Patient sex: M
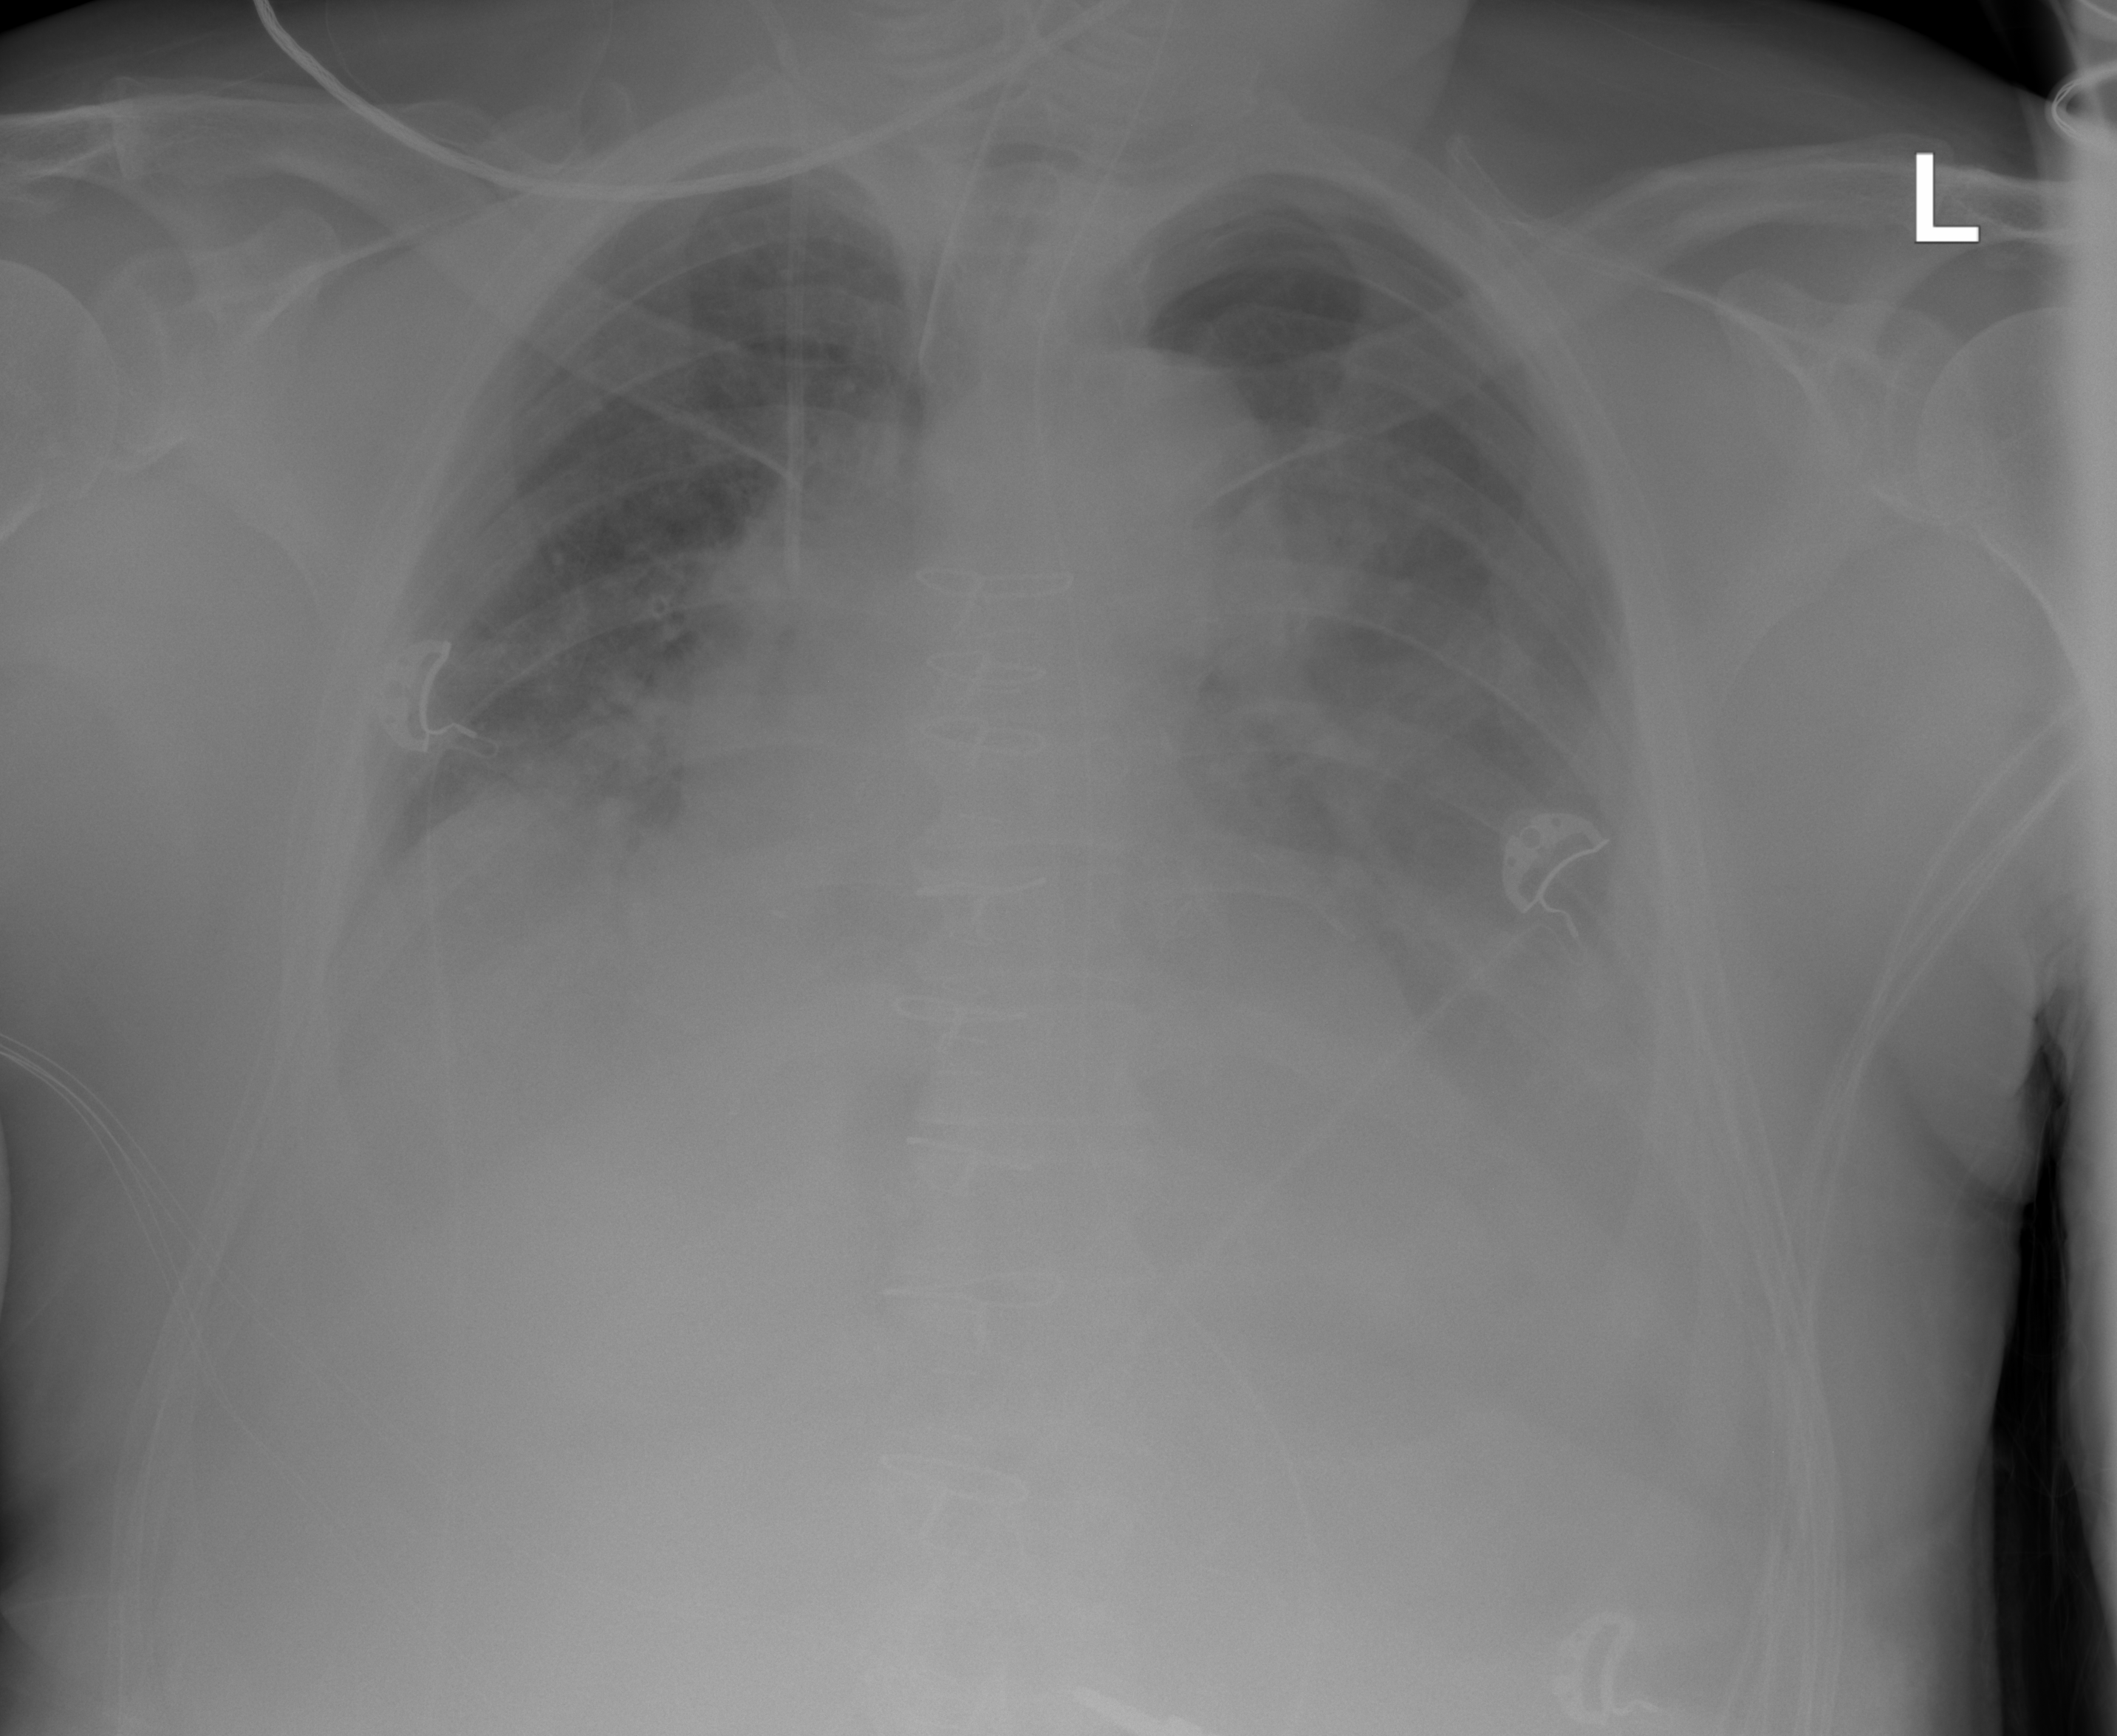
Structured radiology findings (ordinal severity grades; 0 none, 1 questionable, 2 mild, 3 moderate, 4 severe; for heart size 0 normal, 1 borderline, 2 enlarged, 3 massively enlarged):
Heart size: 0
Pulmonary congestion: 2
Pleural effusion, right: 3
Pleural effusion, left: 3
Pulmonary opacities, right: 0
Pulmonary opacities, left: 2
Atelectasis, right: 3
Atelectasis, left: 3